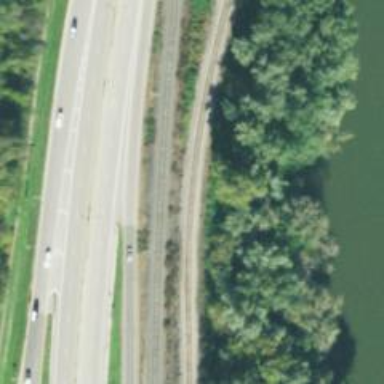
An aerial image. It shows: Trunk link highway.